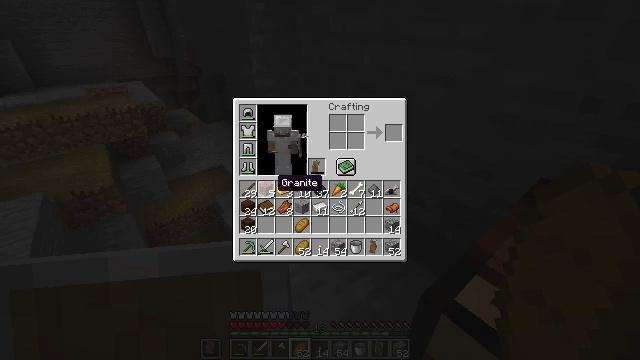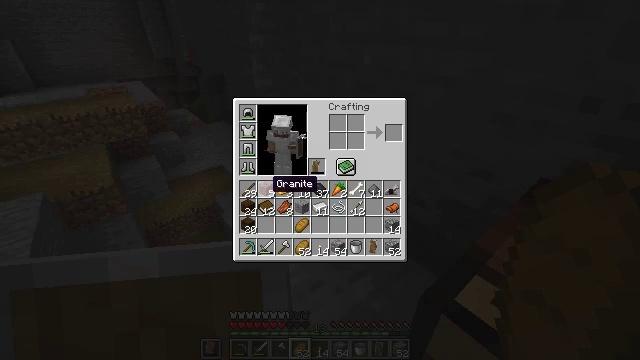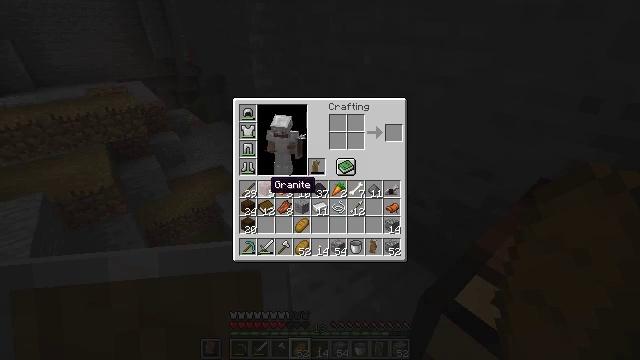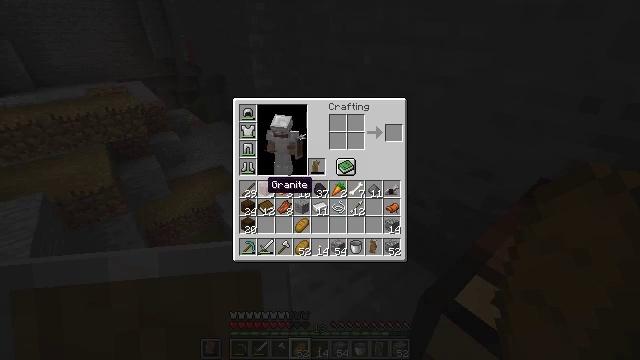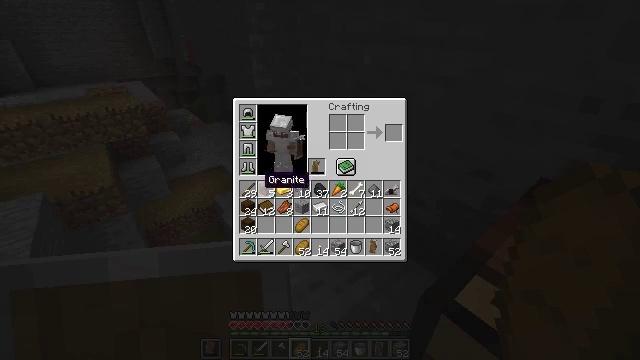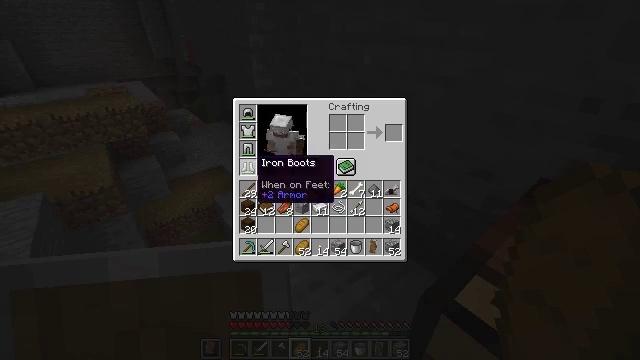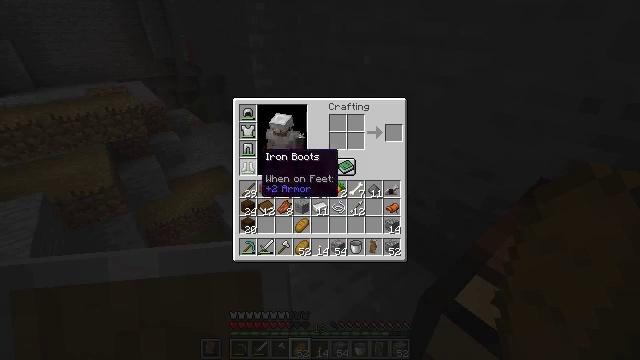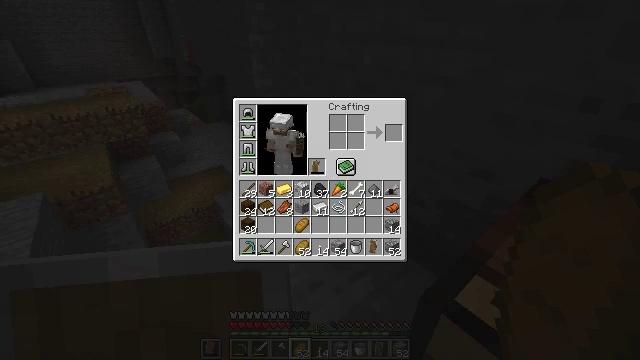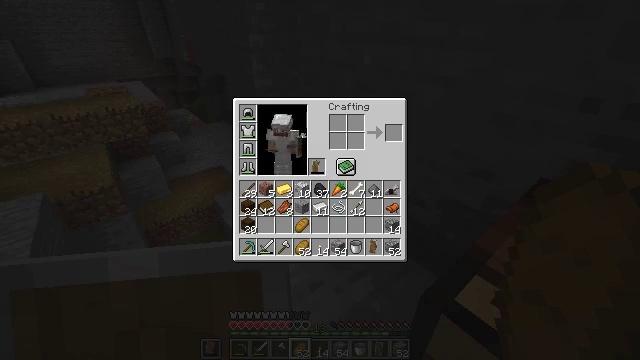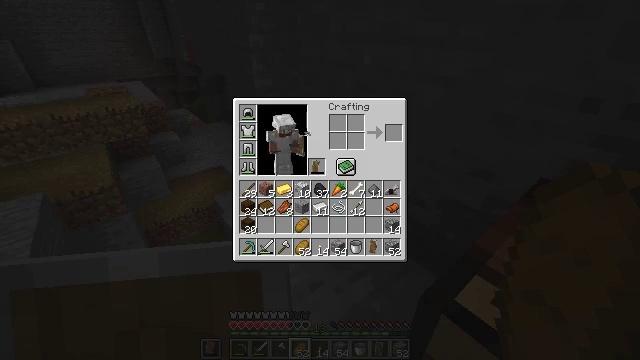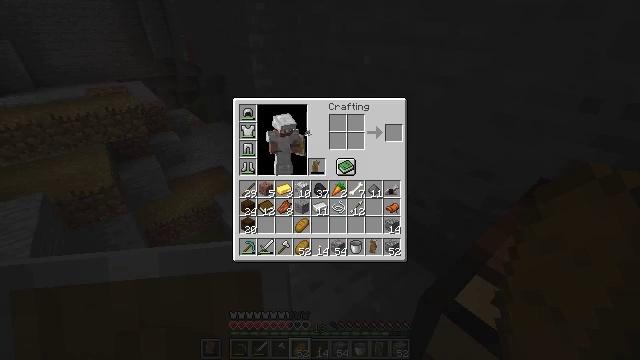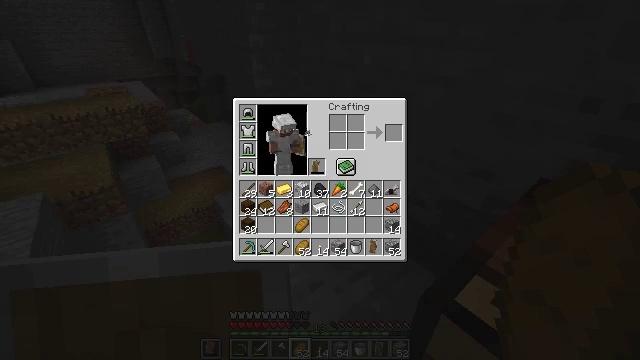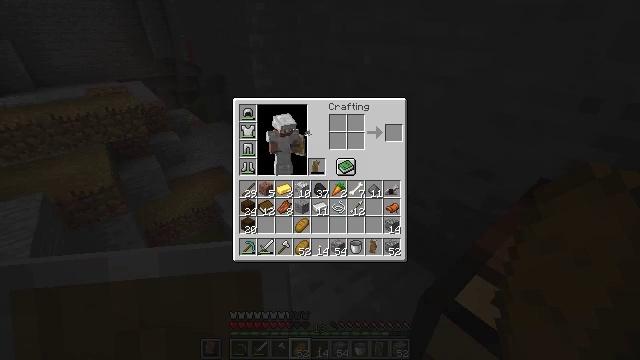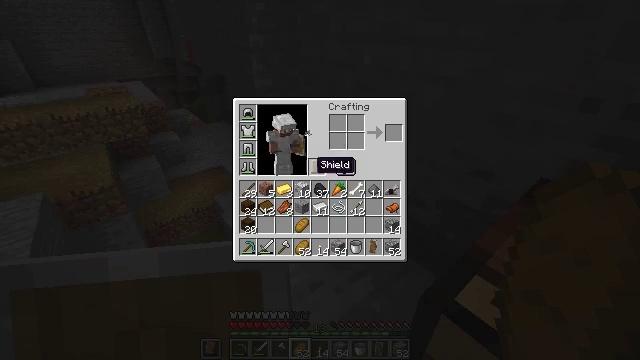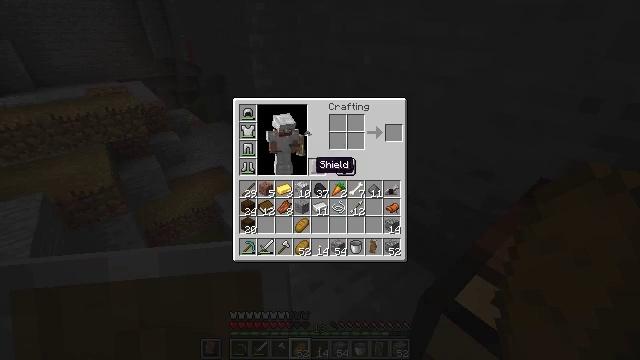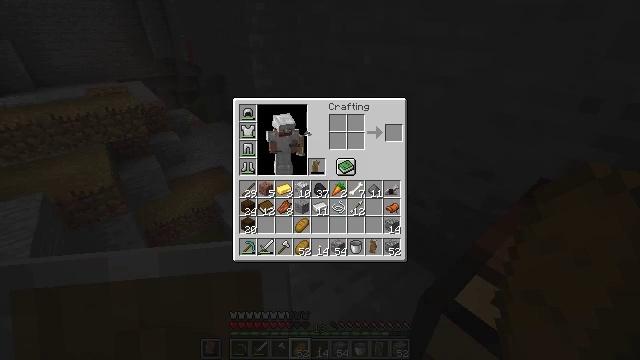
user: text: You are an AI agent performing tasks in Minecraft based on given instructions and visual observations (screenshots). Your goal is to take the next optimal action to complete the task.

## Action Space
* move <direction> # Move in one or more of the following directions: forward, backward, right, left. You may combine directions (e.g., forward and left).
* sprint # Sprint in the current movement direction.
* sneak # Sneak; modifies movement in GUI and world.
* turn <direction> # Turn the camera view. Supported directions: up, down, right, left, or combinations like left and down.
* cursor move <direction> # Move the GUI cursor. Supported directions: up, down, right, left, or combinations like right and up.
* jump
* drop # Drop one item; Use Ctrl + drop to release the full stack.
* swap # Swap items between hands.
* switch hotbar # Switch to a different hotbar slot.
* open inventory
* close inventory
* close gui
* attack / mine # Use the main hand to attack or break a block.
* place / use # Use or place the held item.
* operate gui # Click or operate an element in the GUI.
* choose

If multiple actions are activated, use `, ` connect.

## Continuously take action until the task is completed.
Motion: motion action
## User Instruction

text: Drop a shield.
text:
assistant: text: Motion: no_op
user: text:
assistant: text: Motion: no_op
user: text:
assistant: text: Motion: no_op
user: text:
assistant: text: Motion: no_op
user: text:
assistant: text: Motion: cursor move left and up
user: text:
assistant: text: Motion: no_op
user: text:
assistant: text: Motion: cursor move right and down
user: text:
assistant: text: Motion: cursor move right
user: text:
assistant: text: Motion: cursor move right
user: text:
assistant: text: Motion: no_op
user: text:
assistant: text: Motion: no_op
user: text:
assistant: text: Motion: no_op
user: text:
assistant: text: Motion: cursor move left
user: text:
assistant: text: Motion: no_op
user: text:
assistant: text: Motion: no_op
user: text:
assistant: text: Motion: no_op
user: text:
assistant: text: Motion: no_op
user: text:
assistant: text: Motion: no_op
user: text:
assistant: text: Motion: no_op
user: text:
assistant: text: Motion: no_op
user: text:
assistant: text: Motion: no_op
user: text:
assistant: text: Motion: no_op
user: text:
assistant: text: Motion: drop
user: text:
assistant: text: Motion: drop
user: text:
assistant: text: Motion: drop
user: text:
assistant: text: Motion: cursor move right and down
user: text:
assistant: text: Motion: cursor move right and down
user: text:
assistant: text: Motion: no_op